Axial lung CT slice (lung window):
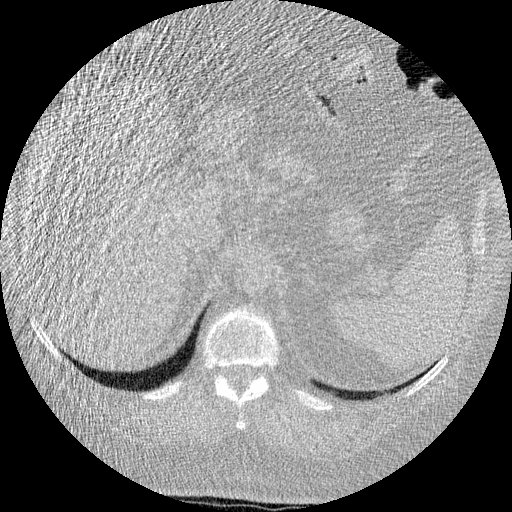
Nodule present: no